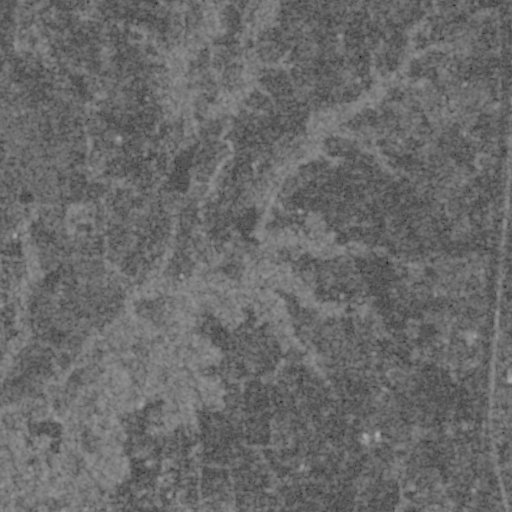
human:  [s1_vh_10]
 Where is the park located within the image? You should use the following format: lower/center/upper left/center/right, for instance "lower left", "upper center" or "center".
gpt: The park is located in the lower left of the image.
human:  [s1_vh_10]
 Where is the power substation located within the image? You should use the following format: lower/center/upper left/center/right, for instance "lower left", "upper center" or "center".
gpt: The power substation is located in the lower right of the image.
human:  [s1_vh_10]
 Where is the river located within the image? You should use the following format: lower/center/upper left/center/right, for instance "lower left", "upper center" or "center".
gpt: The river is located in the left of the image.
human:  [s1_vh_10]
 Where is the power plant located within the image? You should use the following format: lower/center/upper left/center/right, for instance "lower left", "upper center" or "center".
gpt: There is no power plant in the image.

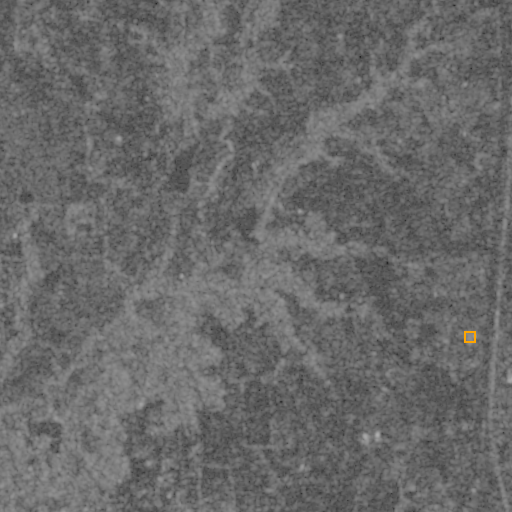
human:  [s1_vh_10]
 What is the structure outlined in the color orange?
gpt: The structure outlined in orange is a power substation.
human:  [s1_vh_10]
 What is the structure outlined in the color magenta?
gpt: There is no magenta outline.